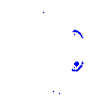
Particle: kaon